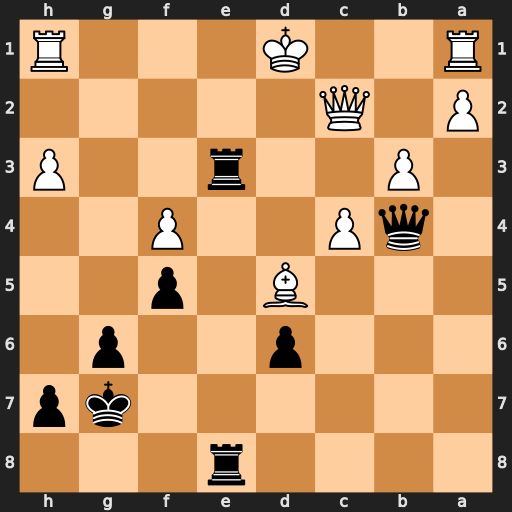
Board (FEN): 4r3/6kp/3p2p1/3B1p2/1qP2P2/1P2r2P/P1Q5/R2K3R
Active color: b
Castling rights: -
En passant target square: -
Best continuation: Re1+ Rxe1 Qxe1#